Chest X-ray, PA view. Patient: 69 years old, sex F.
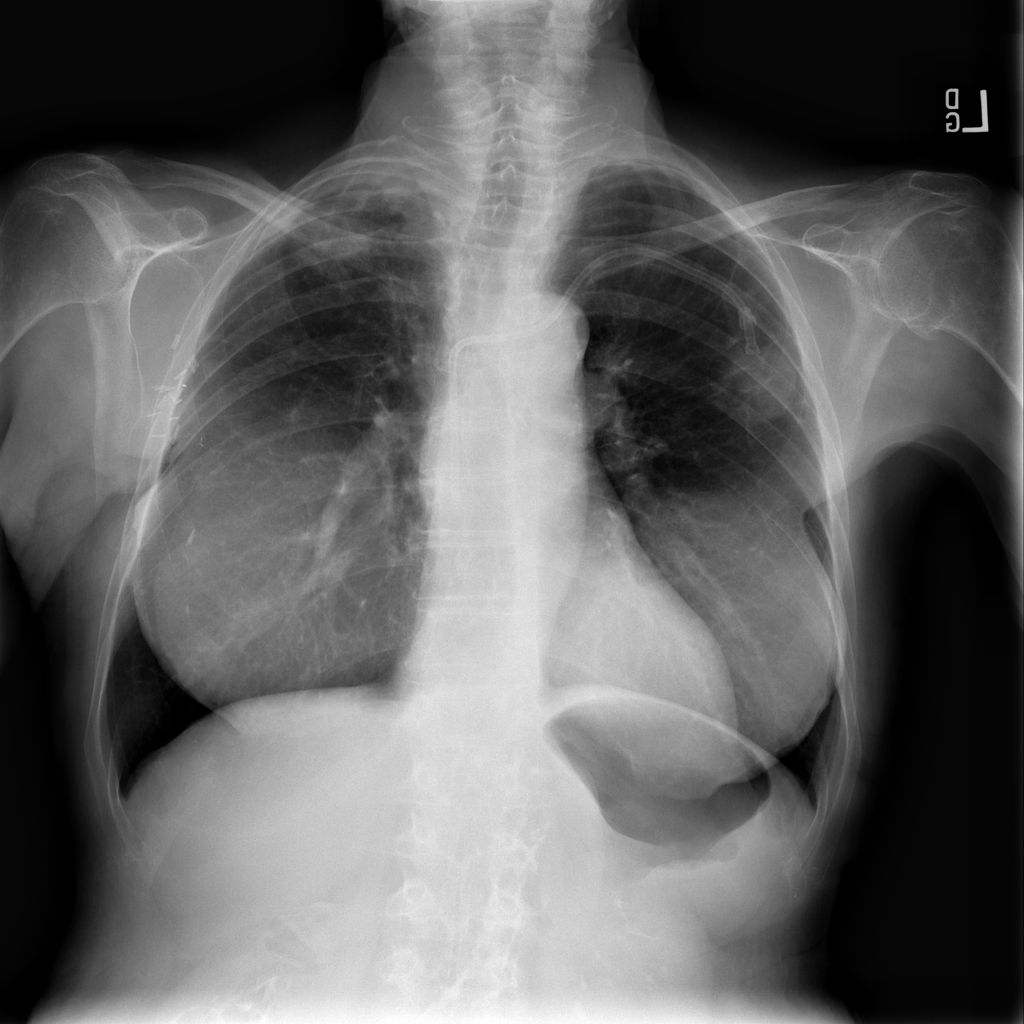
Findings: Mass